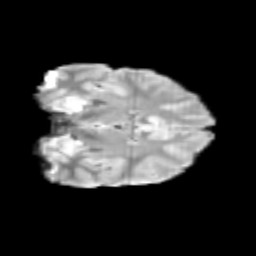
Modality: T2w
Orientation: coronal
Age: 13
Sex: male
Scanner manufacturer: siemens
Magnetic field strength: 3 T
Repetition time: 3.8 s
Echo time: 0.07 s